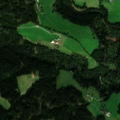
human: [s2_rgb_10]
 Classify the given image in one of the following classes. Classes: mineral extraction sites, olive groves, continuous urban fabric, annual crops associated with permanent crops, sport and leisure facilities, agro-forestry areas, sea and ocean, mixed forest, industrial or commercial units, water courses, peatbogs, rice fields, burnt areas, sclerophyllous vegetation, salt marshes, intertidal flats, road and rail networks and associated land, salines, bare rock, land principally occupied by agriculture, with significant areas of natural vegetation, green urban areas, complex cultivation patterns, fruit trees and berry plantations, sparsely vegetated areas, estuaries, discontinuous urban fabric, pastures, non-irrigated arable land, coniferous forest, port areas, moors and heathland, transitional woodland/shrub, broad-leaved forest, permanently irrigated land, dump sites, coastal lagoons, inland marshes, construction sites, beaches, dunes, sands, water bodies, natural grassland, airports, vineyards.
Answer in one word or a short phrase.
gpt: pastures, coniferous forest, mixed forest